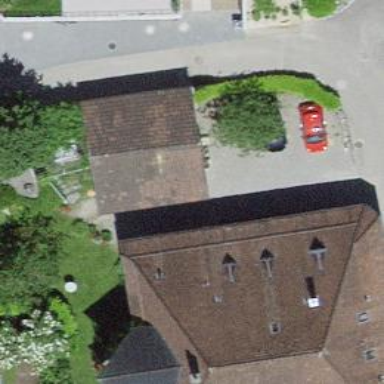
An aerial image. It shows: Rural barn.